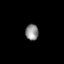
Tissue: prostate
Cell type: B cells
Senescence score: 0.7367
Nuclear area (px): 206
Mean DAPI intensity: 140.33